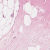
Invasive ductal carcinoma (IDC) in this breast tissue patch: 0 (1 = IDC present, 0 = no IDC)